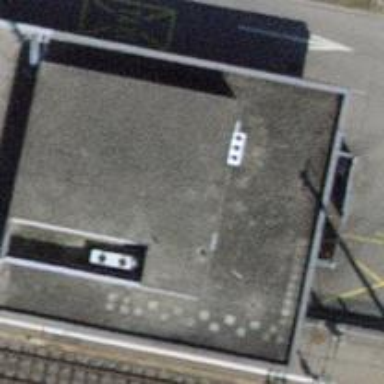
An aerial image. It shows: Railway station that also serves as public transport station.